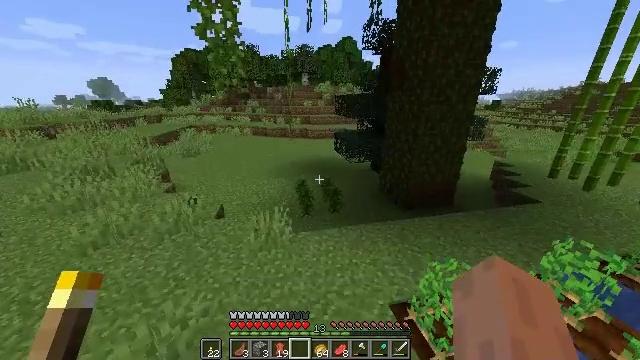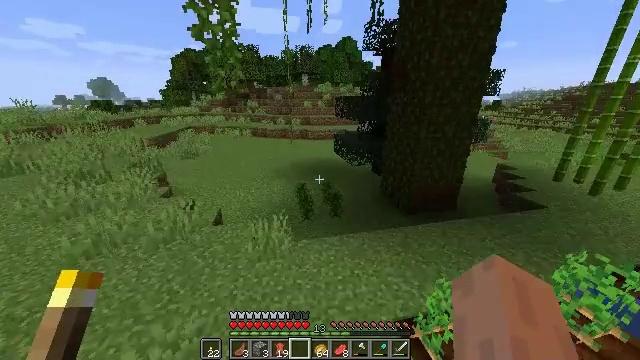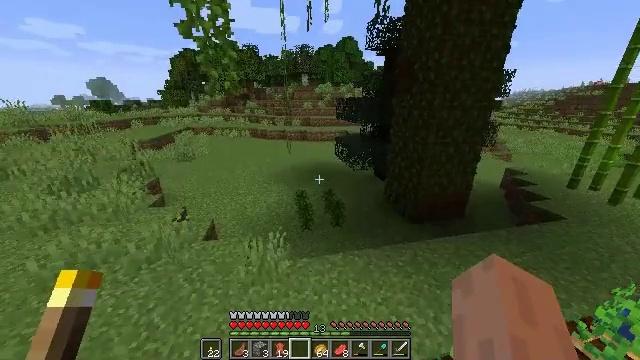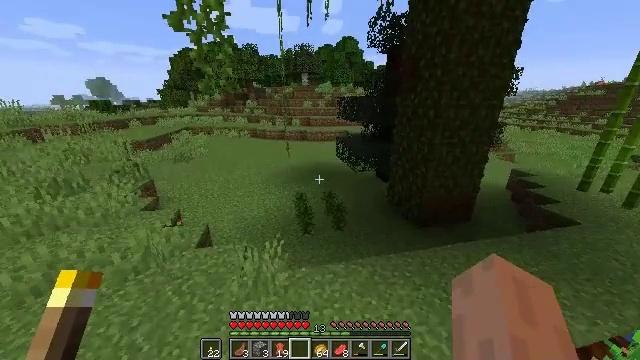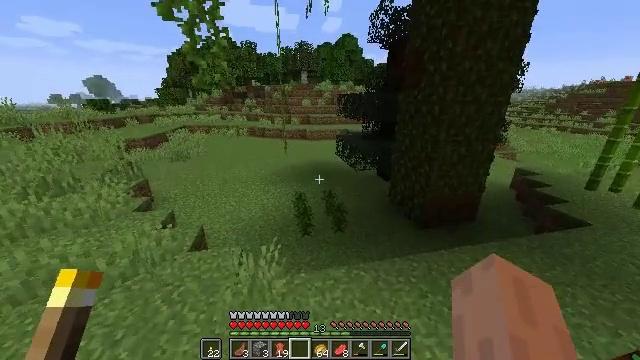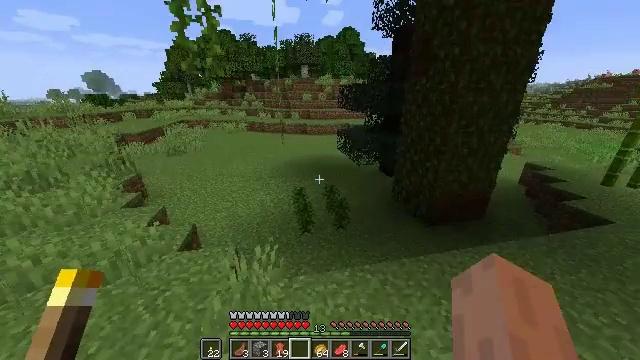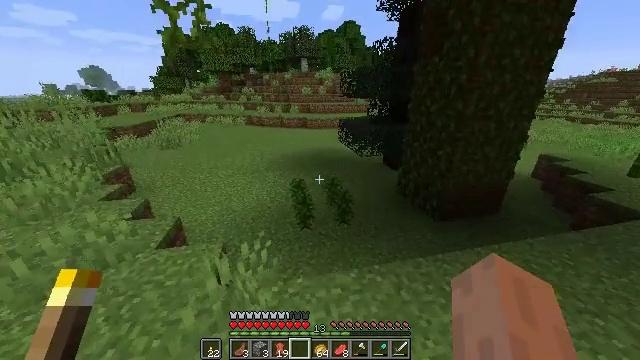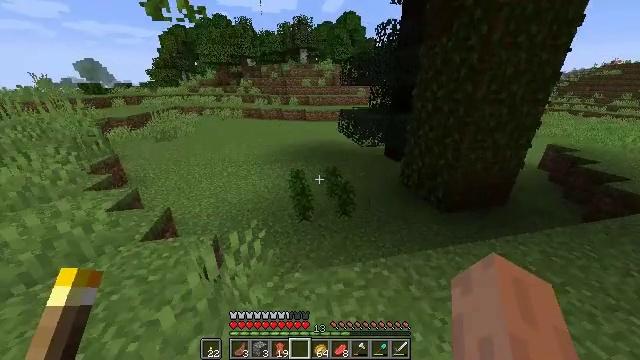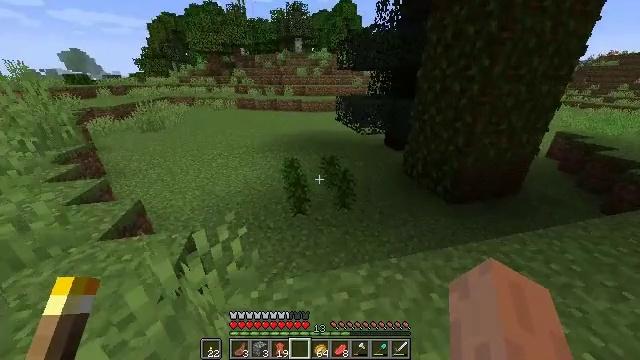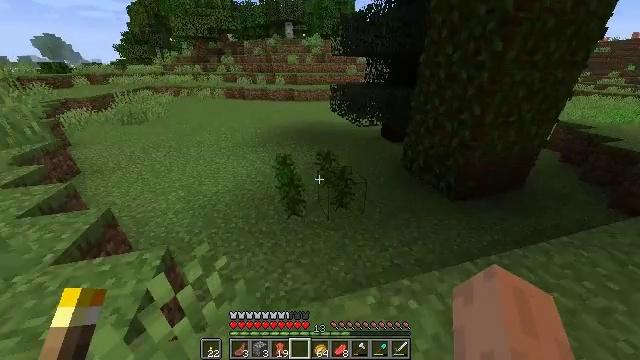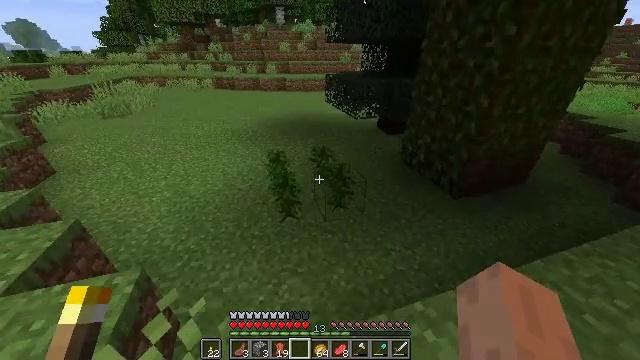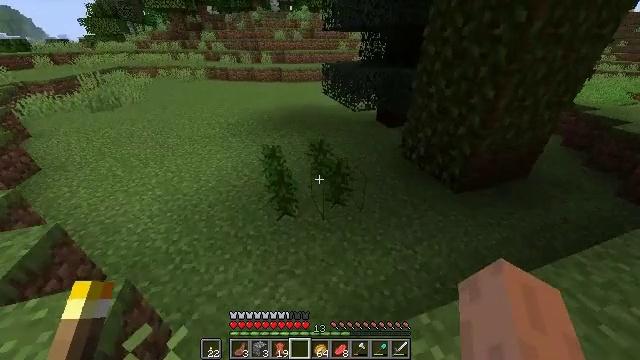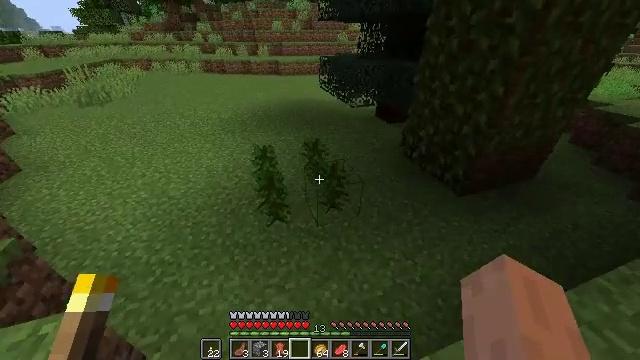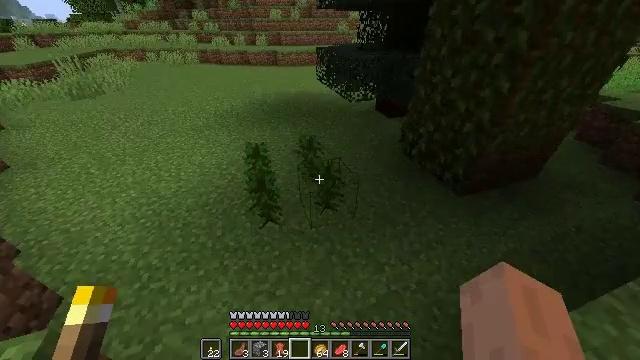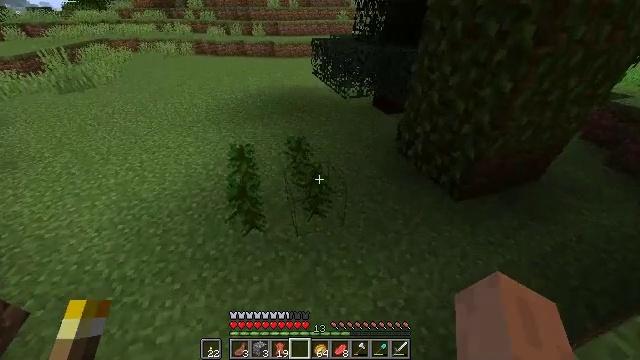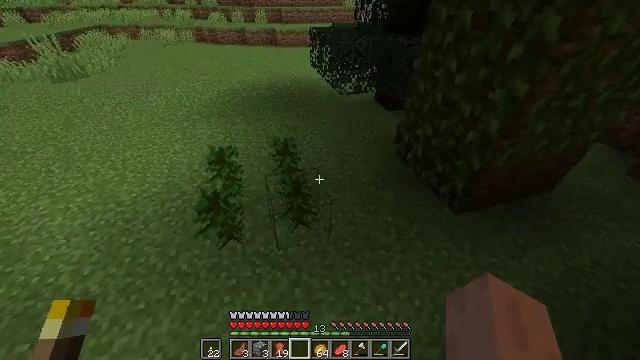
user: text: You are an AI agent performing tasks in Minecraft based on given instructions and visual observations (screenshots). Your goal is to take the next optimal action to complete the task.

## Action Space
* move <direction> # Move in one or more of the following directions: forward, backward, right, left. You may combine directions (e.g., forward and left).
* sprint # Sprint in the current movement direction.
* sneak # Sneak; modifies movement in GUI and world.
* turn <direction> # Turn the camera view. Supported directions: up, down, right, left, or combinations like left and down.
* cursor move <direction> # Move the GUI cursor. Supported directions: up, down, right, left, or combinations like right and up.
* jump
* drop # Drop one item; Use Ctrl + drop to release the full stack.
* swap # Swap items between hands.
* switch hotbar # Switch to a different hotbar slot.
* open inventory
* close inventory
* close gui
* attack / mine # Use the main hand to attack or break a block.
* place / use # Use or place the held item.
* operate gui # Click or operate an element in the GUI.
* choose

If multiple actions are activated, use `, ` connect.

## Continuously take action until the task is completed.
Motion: motion action
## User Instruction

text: Break the jungle sapling to collect it.
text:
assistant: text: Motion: move forward, jump
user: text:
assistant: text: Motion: move forward, jump
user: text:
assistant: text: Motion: move forward, jump
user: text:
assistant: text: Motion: move forward, jump
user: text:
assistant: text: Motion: move forward, turn down, jump
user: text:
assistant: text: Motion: move forward
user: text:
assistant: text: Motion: move forward, turn down
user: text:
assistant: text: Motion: move forward, turn right and down
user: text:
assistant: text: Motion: move forward, turn right and down
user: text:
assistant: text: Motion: move forward, turn right and down
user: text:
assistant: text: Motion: move forward and move right, turn down
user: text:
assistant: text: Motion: move forward and move right, turn down
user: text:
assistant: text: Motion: move forward and move right, turn down
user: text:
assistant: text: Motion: move forward and move right, turn down
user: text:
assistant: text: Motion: move forward, turn left and down
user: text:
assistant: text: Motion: turn left and down
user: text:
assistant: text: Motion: no_op
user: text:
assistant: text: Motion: turn left and down
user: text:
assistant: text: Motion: turn left
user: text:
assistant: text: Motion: turn left
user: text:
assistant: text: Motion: turn left and up
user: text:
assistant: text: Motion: turn left
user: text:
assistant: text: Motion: no_op
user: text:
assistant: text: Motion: no_op
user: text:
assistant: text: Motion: attack / mine
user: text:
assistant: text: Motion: turn left and up, attack / mine
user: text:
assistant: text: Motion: turn left and up, attack / mine
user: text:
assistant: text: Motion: turn left and up
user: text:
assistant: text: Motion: turn left
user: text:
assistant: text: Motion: no_op